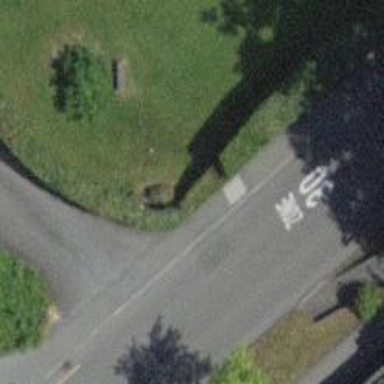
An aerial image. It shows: Kerb barrier.